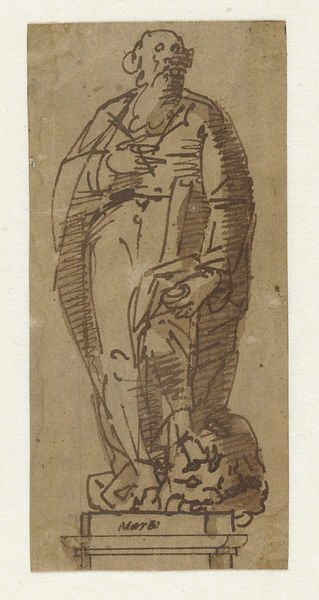
Titel: Evangelist Markus
Künstler: Luca Cambiaso
Standort: Amsterdam
Institution: Rijksmuseum
Schlagwörter: hands, arm, black, face, hair, old, painting, robe, brown, feather, hand, greek, man, rock, roman, head, eyes, noble, drawing, paper, sketch, beard, old man, pen, sculpture, statue, marble, victorian, royal, ancient, cape, pose, ink, draft, plans, watercolour, art, bald, study, thinking, finger, fingers, god, book, wash, rich, pedestal, standing, scholar, tall, base, sepia, philosopher, thin, fat, holding, edwardian, official, author, messy, fame, skethc, famous, drawn, culpture, aristotle, browh, qucik, inc, culpist, culp, proffessor